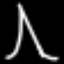
Label: The Eiffel Tower